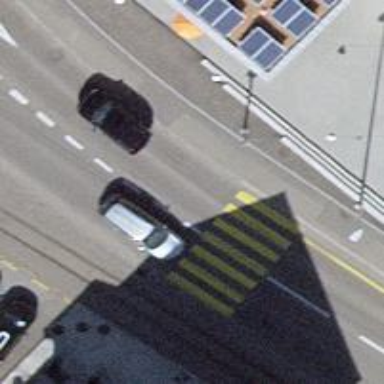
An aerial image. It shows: Uncontrolled zebra crossing on the road.